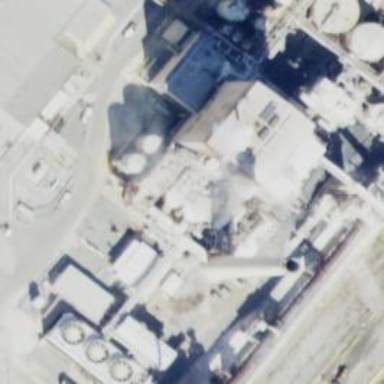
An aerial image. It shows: Power plant.